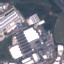
Land use / land cover: Industrial